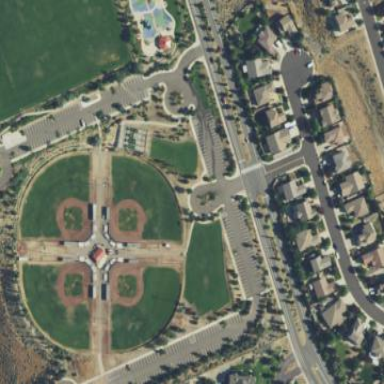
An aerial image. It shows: Baseball field in park.